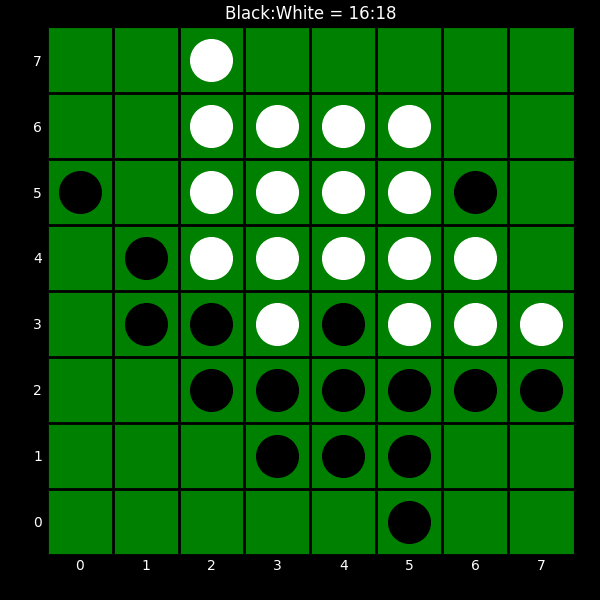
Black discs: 16
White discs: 18